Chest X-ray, PA view. Patient: 50 years old, sex F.
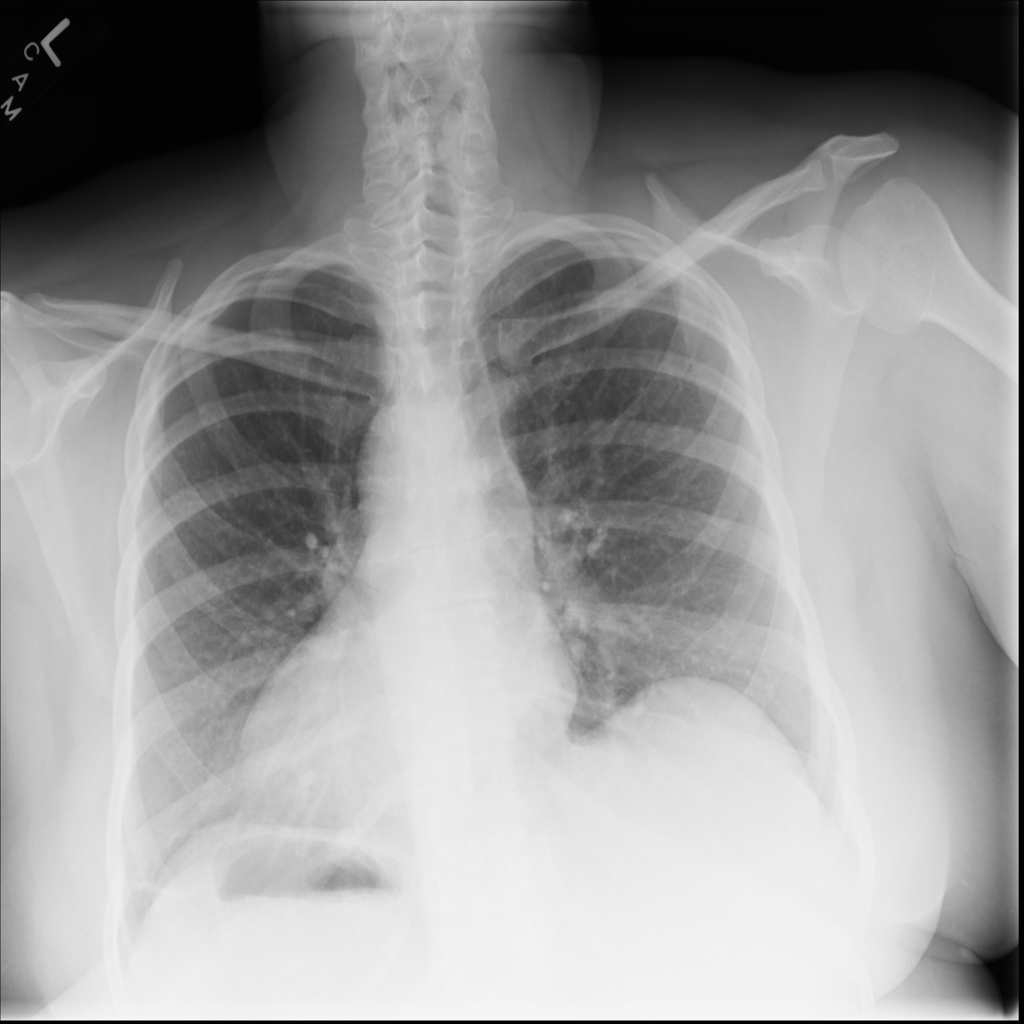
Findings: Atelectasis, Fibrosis